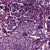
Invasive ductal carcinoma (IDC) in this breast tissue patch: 1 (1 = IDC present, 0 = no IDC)